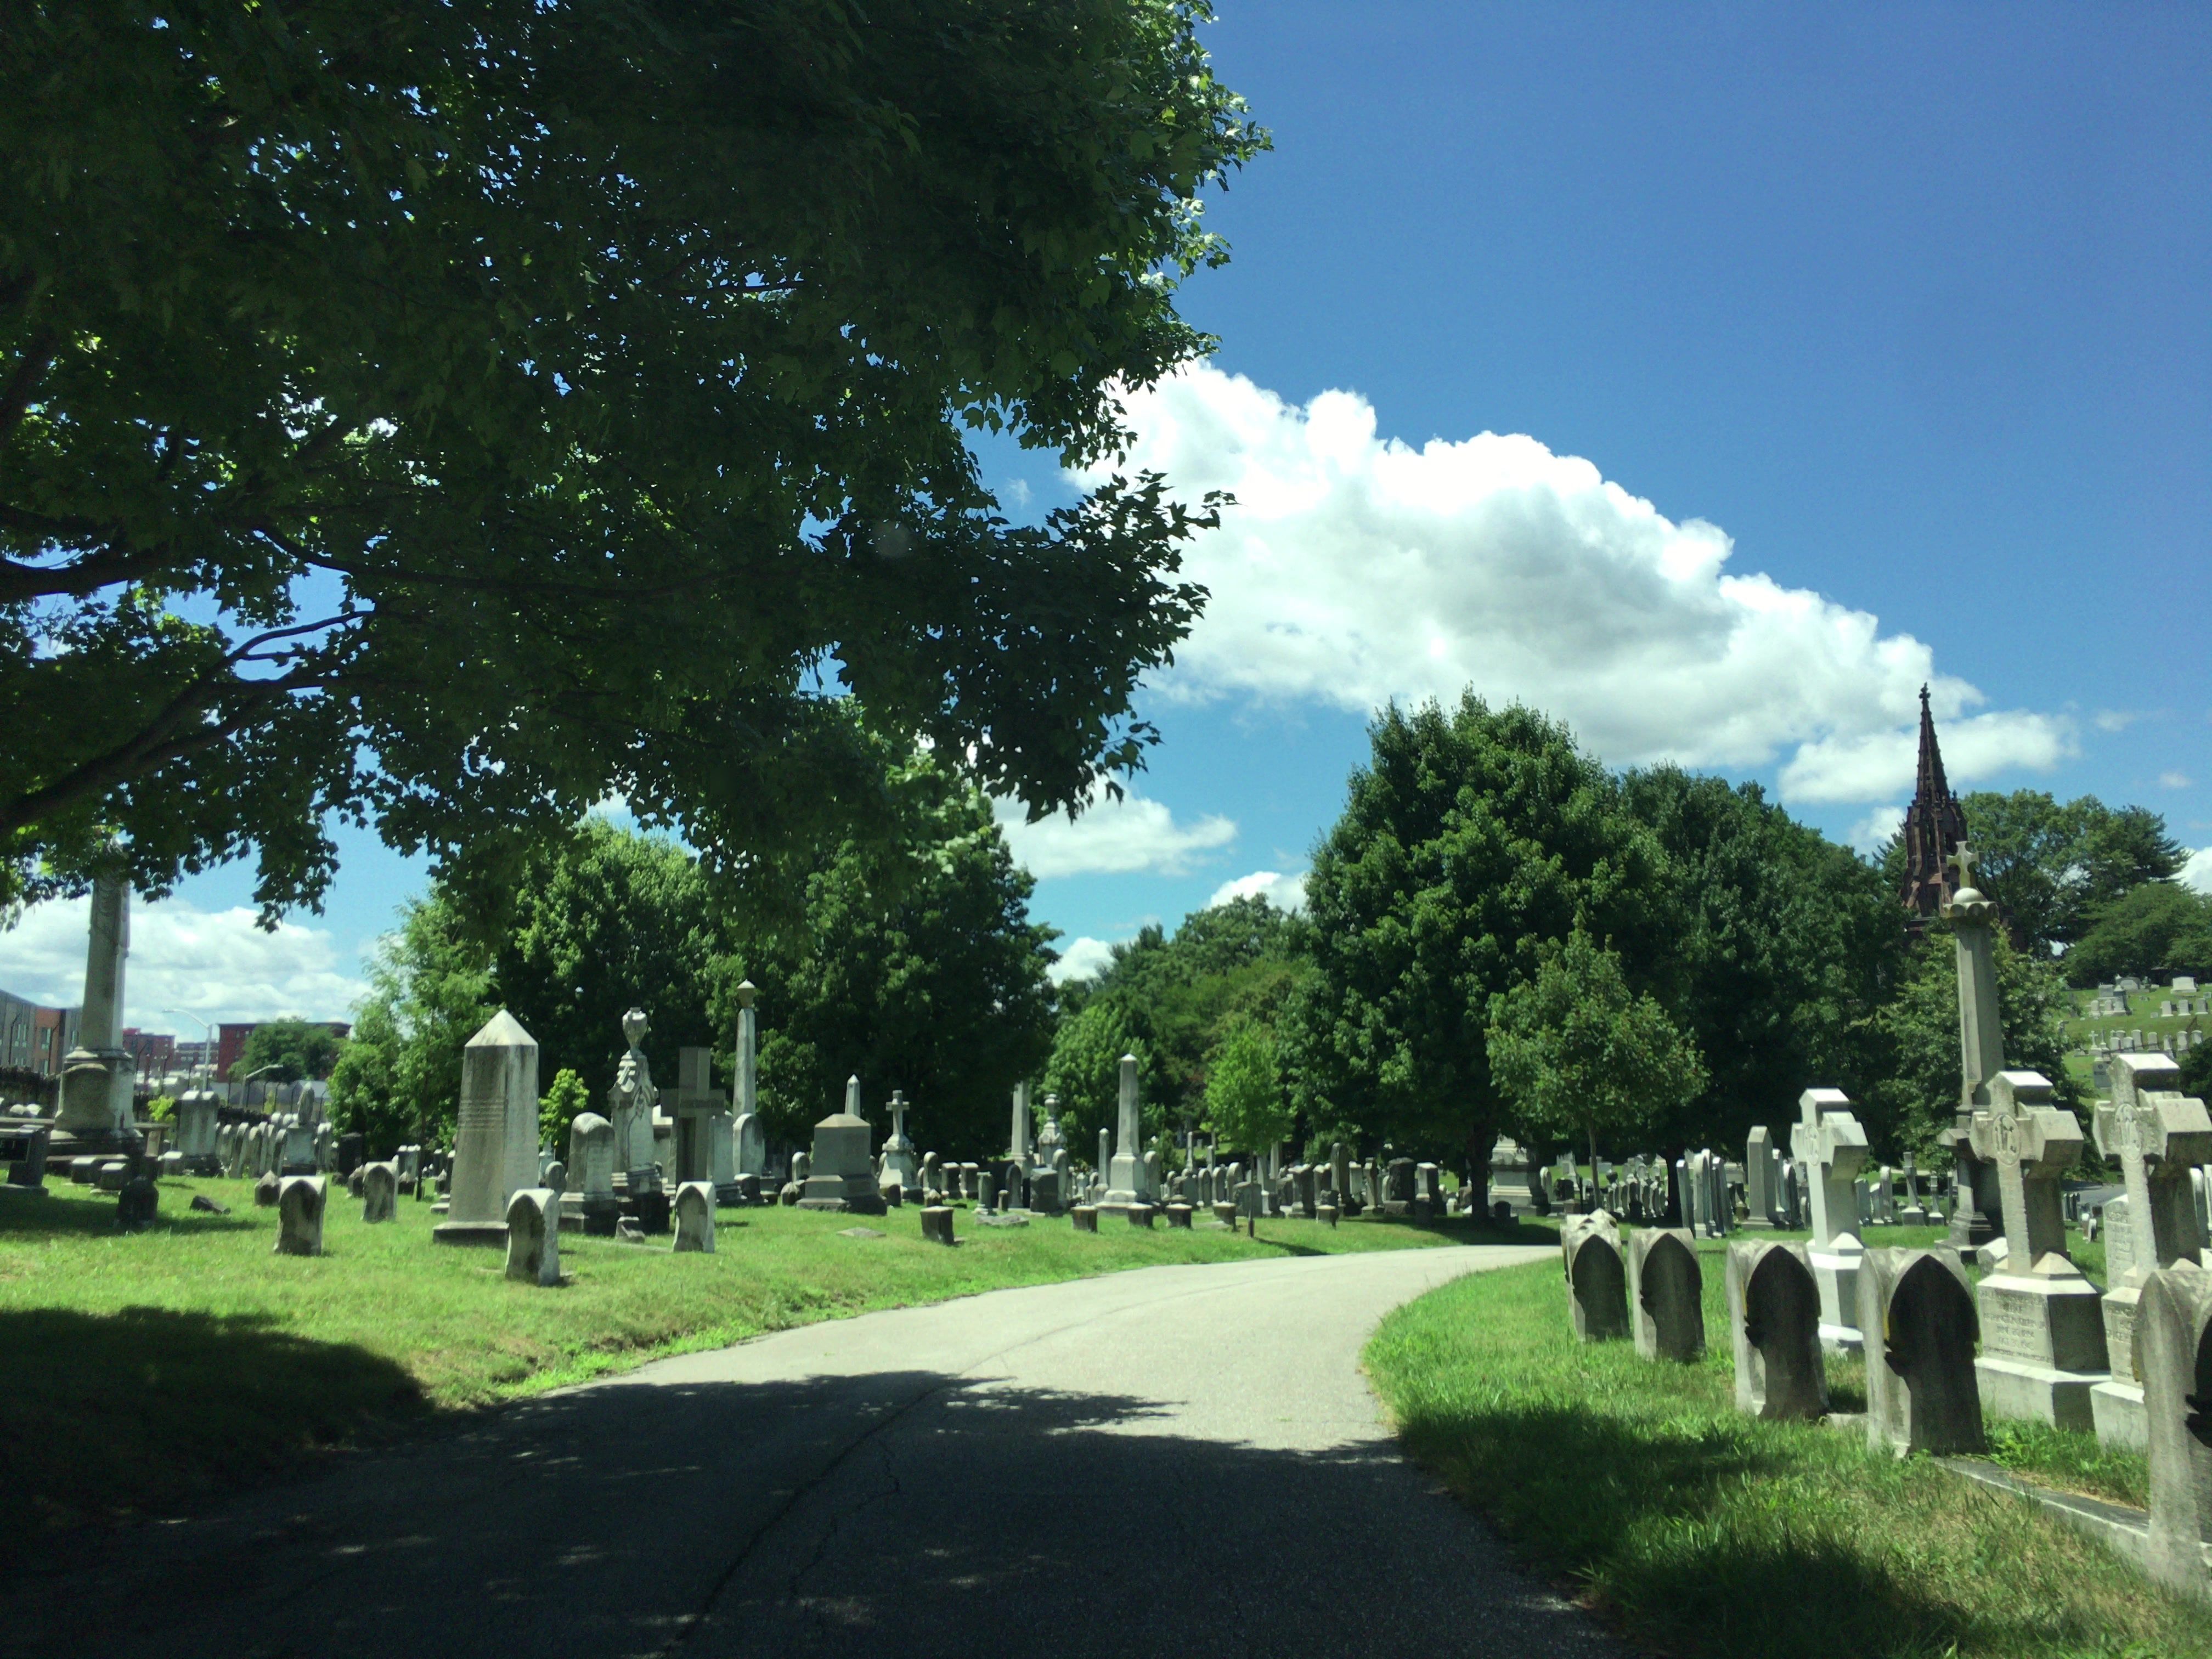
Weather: clear
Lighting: day
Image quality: good
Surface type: walking surface
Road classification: service
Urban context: urban centre
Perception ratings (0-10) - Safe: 6.18, Lively: 7.27, Beautiful: 7.46, Boring: 4.71, Depressing: 5.54, Wealthy: 6.28